Question: Currently I've got a TouchDB instance embedded in my main activity and have now hit a point where a separate fragment needs access to it and mearly passing data from the main activity to other activities isn't enough. Is there an recommended way of sharing the same db instance between activities/fragments? For instance in the image below which is similar to my app, fragment b requires access to the db, but on mobiles it'll be attached to Activity B and tablets Activity A (the main activity in my case).

Would extracting the db implementation out of my main activity and putting it in a singleton class be the recommended way? Or instantiate and destroy the db in each activity/fragment? If the later is the prefered approach is my understanding right in that, apart from the main activity it would be best to have the db implementation in the fragments rather than their related activity?
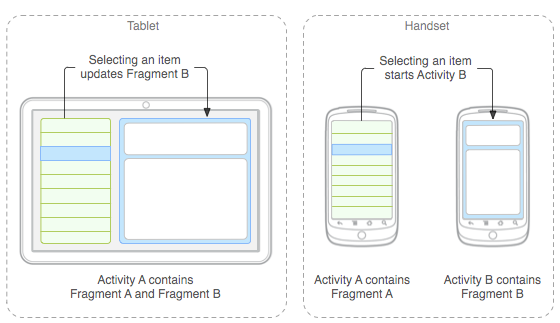
Answer: You should extract your DB code from your view code. After that, you have a lot of options depending on the needs of your application.
Patterns that might be useful depending on your needs:
- - - -
A side note on Singletons, which you mentioned as a possible solution. There is very little difference between a Singleton and a global static object. They share similar weaknesses - they introduce code dependencies, and code that uses them can be very difficult to write automated tests for. The main difference is that Singletons can control when the underlying object is first created - which probably has minimal impact on your application. (If your db code takes 10 seconds to load and you want to show a splash screen during the load, then the Singleton could be helpful.)